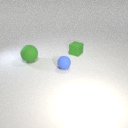
small blue rubber sphere to the left of small green rubber cube